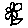
Label: flower